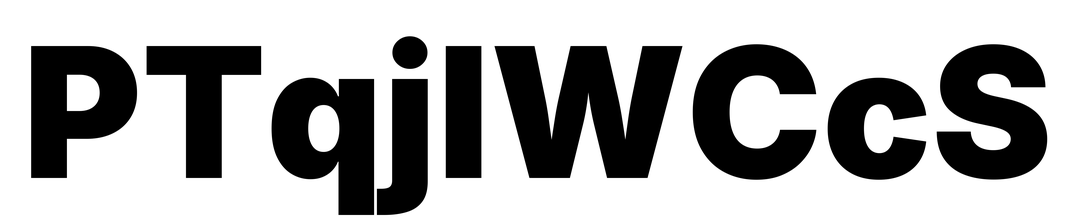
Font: Inter_Black